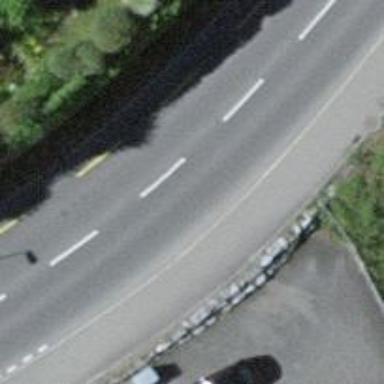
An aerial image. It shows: Secondary road with cycle lane on the left.